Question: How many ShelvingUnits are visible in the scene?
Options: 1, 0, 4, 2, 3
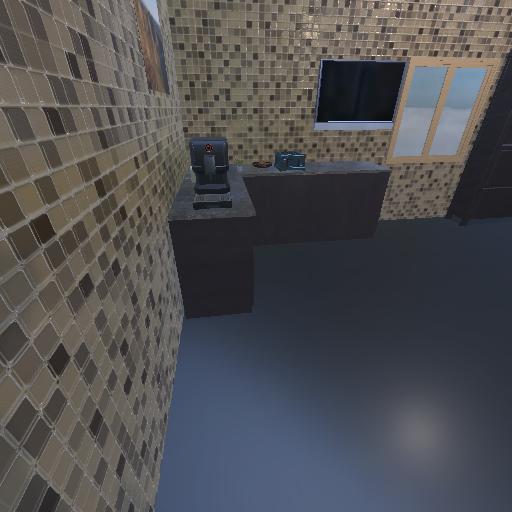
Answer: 1